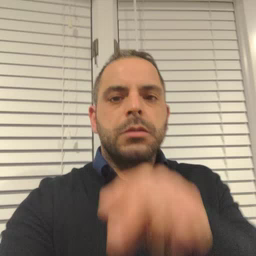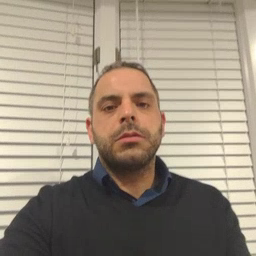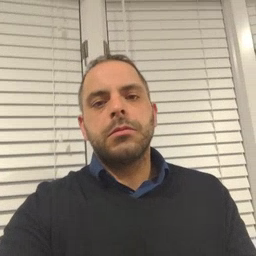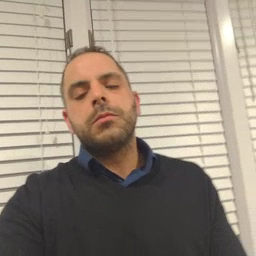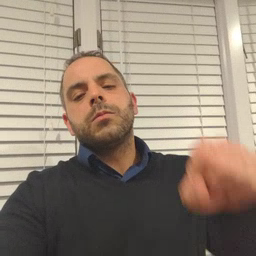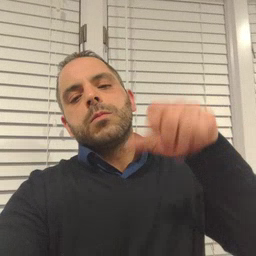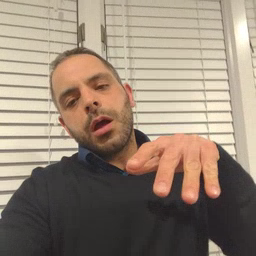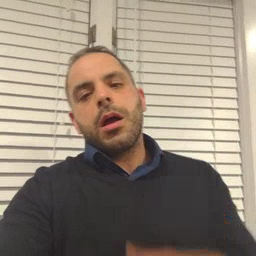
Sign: drop